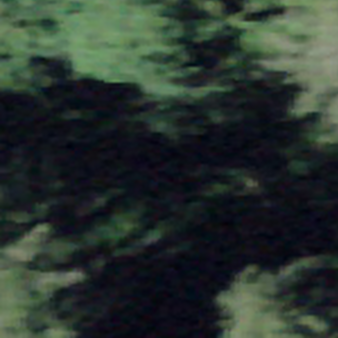
Label: other